Question: I have the following statements to create my conceptual model:
- - - -
So 1 EMPLOYEE can work in N PROJECTs as long as those PROJECTs belongs to his DEPARTMENT. How can i guarantee that the EMPLOYEE and the PROJECT belongs to the same DEPARTMENT using a ternary relationship?
Making some test I found out that using a ternary relantionship I can have an EMPLOYEE in a PROJECT that does not belongs to the same PROJECT
Example:

As shown in the image, the second and third line is allowed, but it is not valid considering that the PROJECT and the EMPLOYEE is from DEPARTMENT 1.
The second line says that the EMPLOYEE is from DEPARTMENT 2 but it's previously define DEPARTMENT 1.
The third line says PROJECT 1 is from DEPARTMENT 2 but it is also defined to be from DEPARTMENT 1 in the first line.
What do i do to solve this problem?
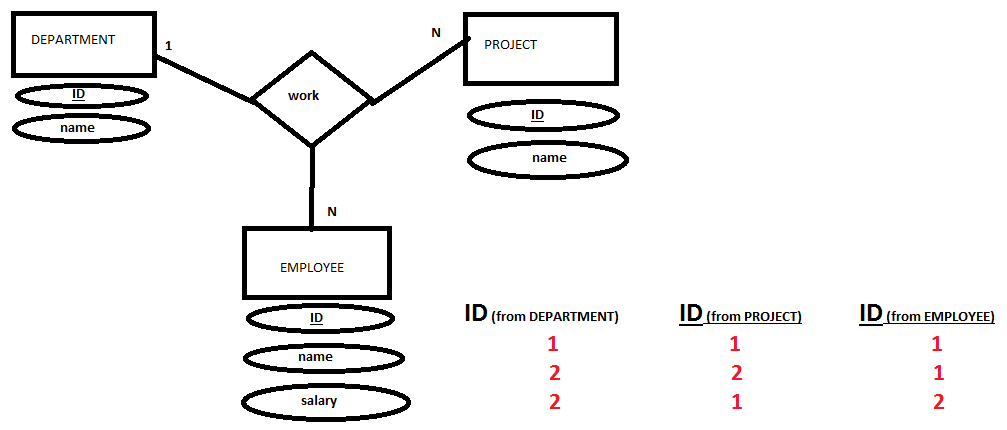
Answer: You said 'EMPLOYEE belongs to one DEPARTMENT' and 'PROJECT is managed by only one DEPARTMENT' but didn't model those requirements. Once you do, you can add foreign key constraints to WORK for (EMPLOYEE, DEPARTMENT) as well as (PROJECT, DEPARTMENT).